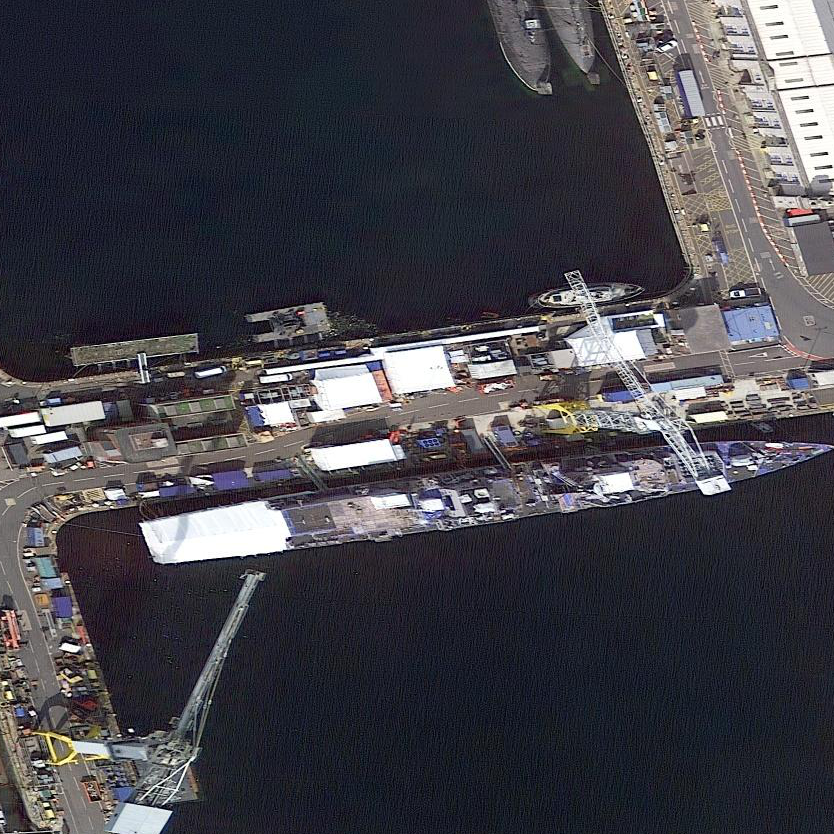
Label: Type_45_destroyer